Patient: sex F, age 48
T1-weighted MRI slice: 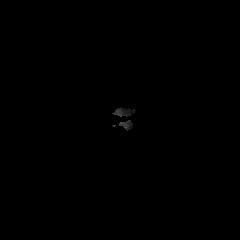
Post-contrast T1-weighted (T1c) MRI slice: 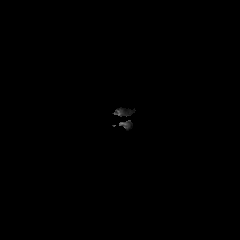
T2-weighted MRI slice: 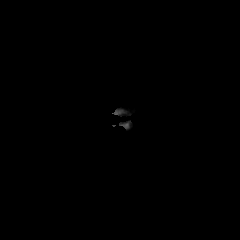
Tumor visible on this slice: no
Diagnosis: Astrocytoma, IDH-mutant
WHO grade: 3